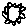
Label: sun